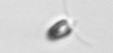
Label: Pyramimonas